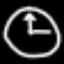
Label: clock